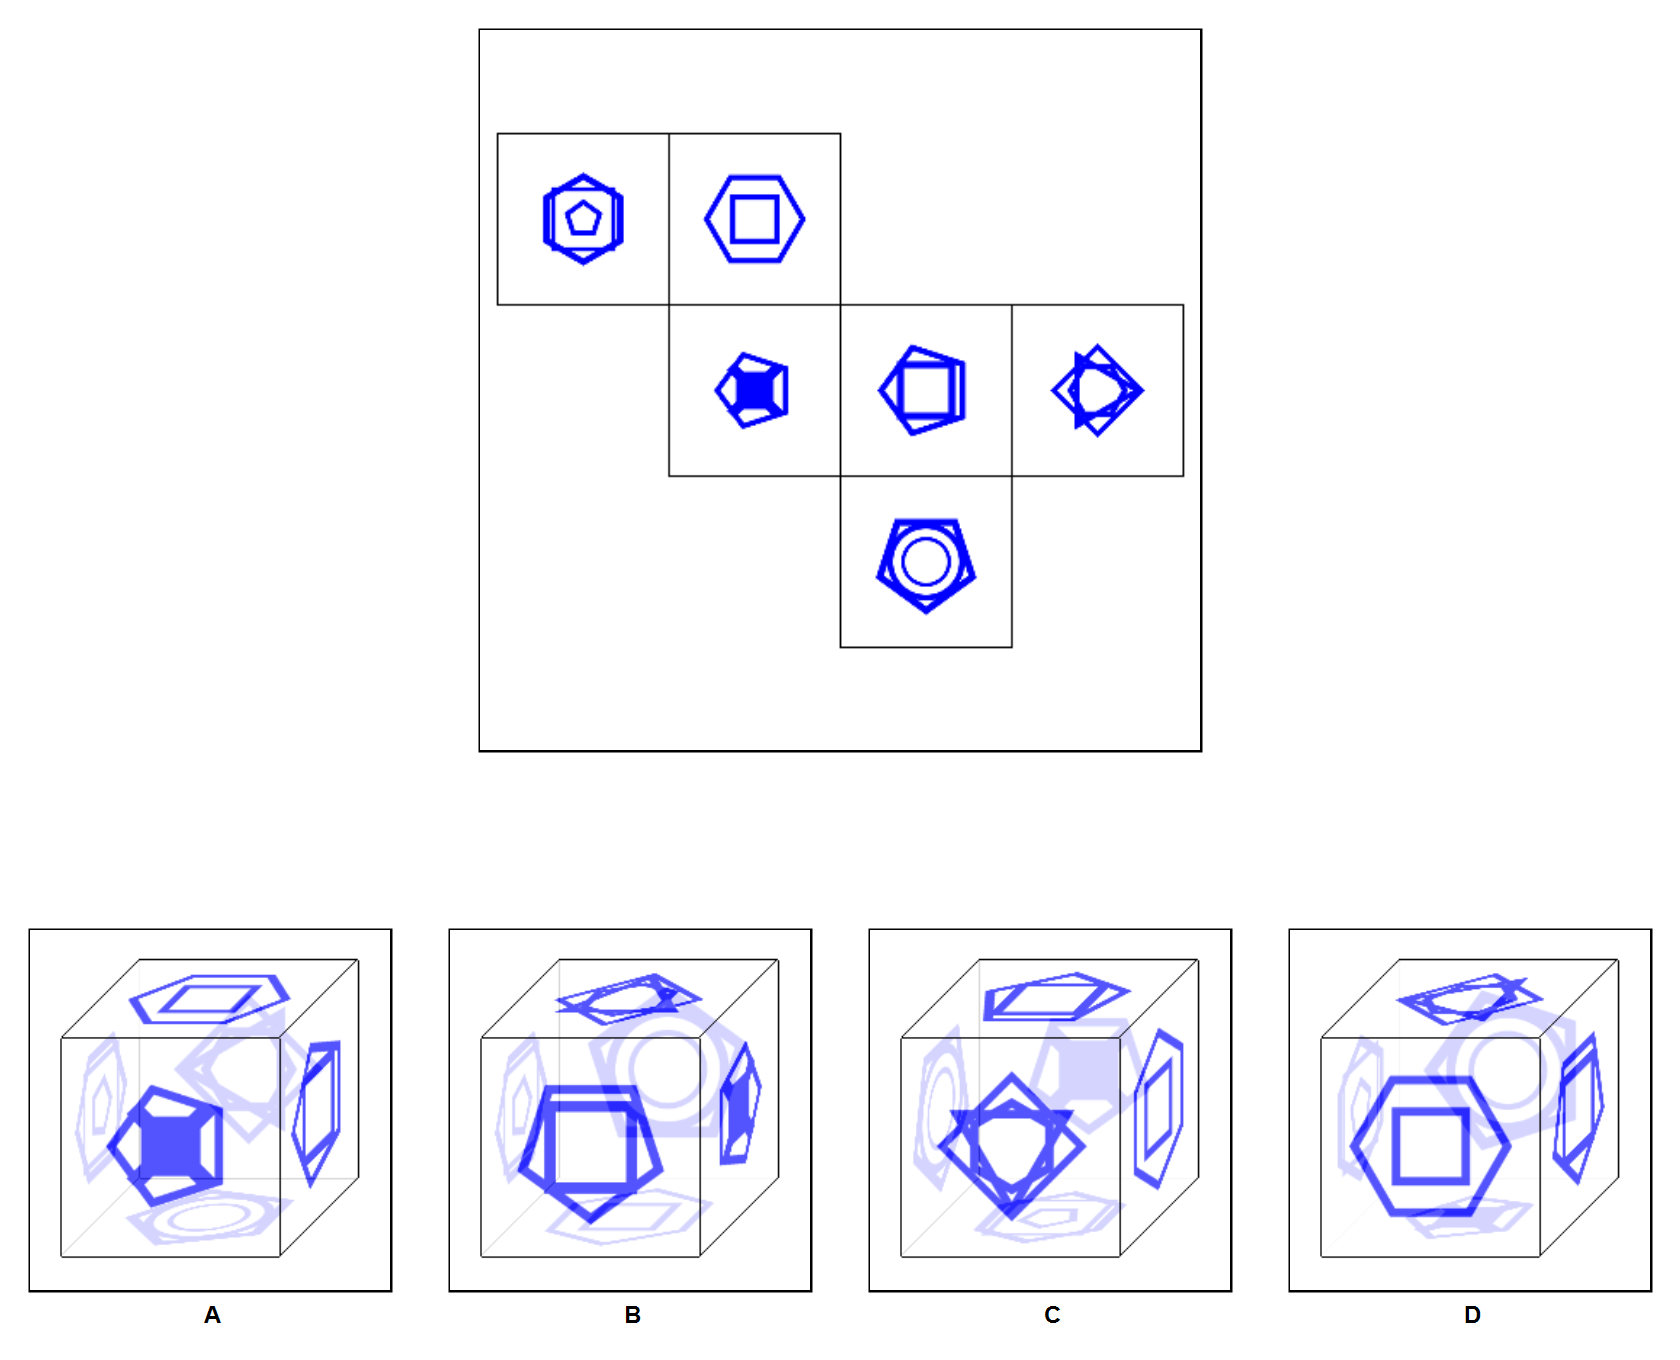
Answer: B